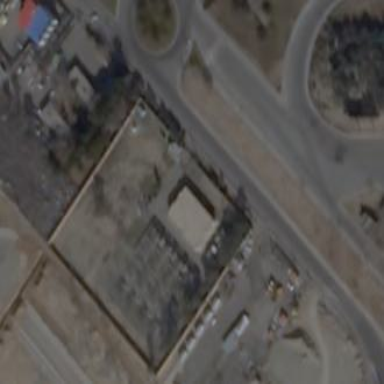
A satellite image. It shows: Power substation.